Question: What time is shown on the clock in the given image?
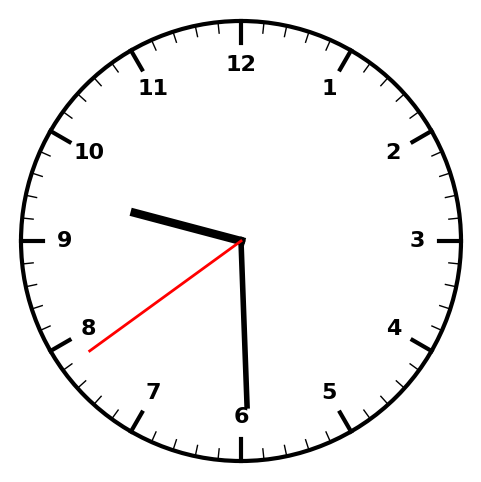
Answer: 09:29:39